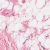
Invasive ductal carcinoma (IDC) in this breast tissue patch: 0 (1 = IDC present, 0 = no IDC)